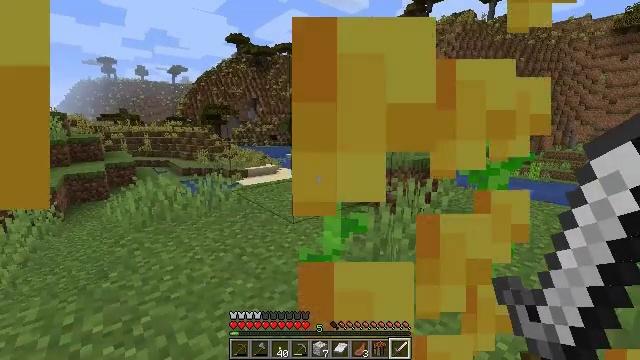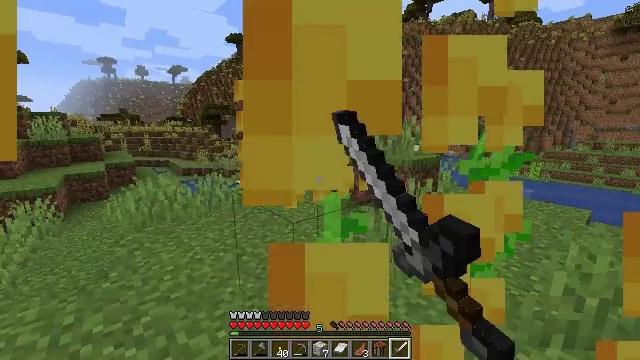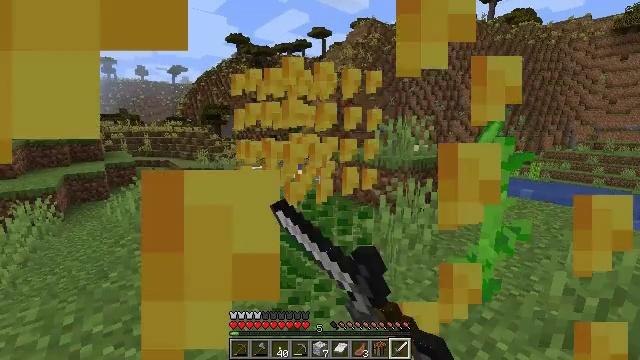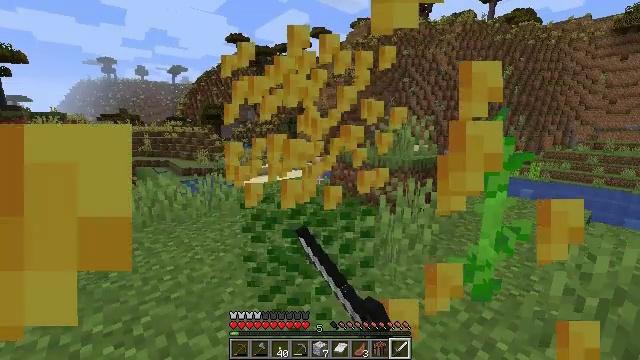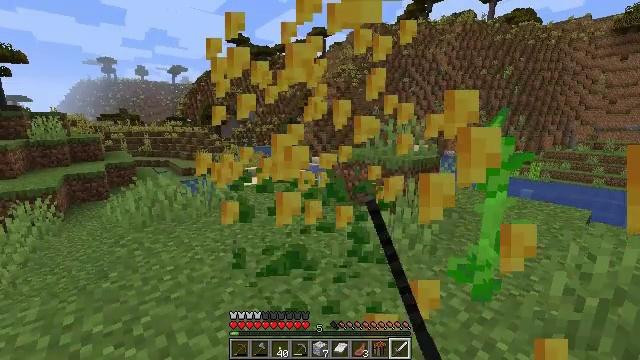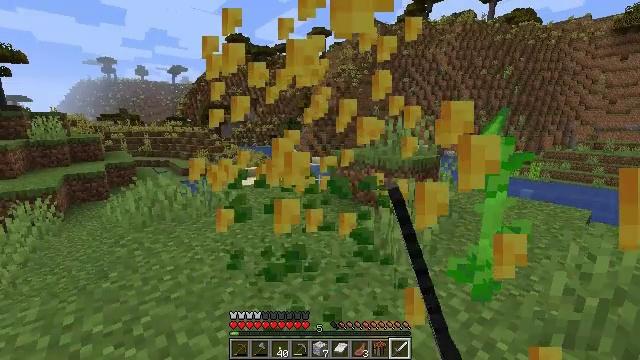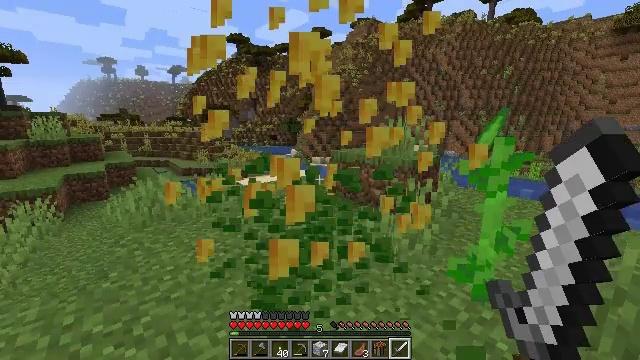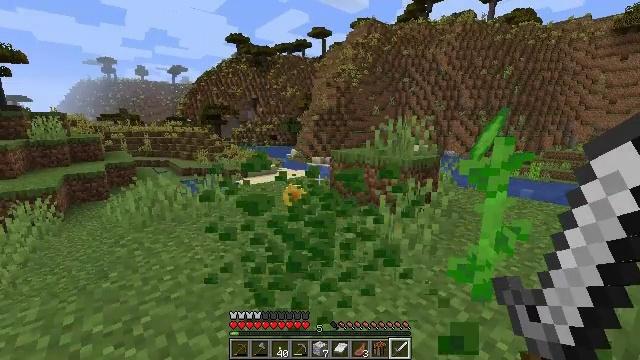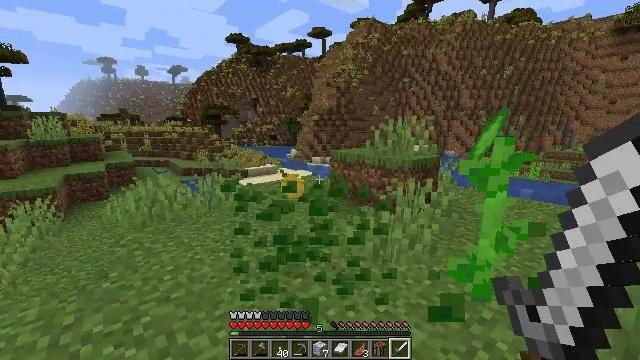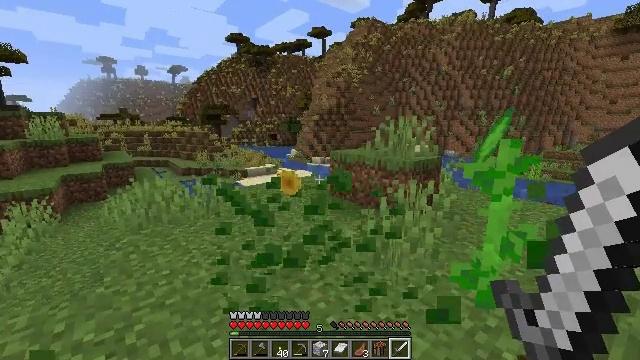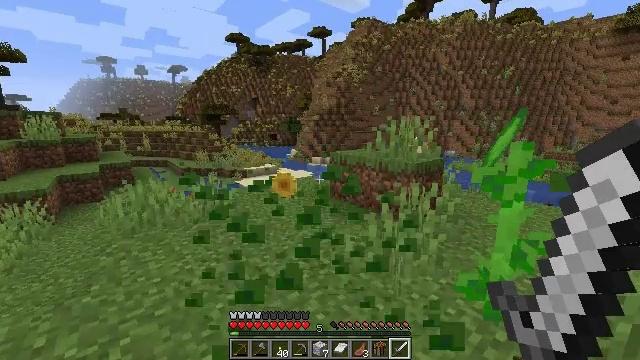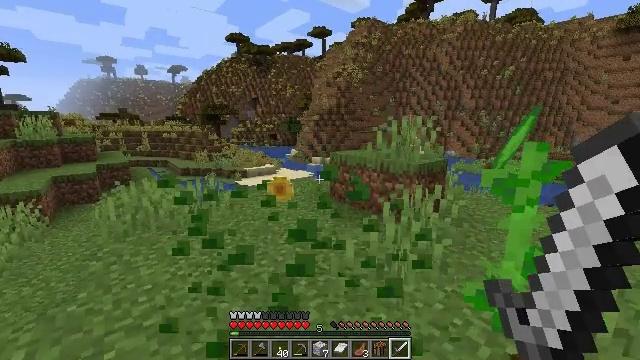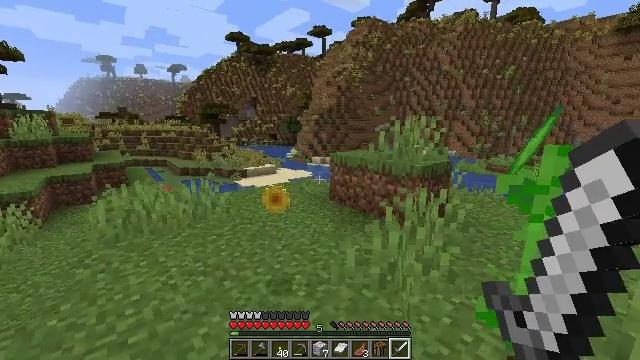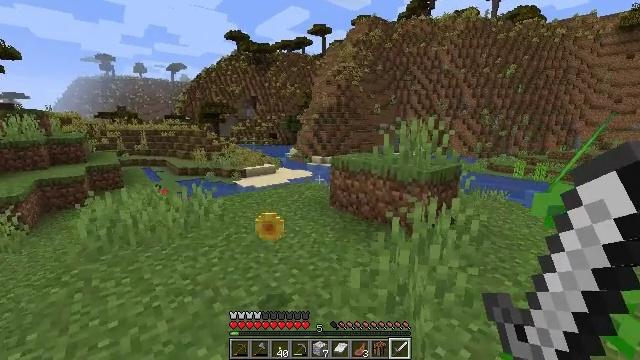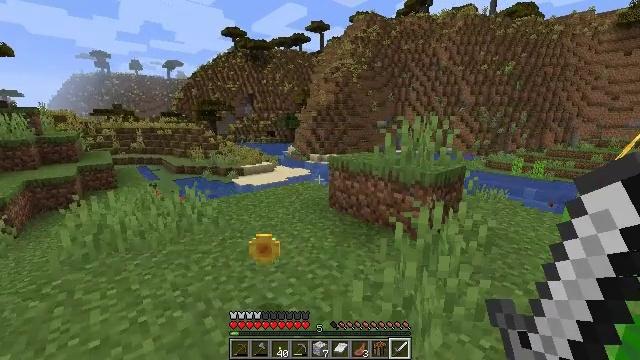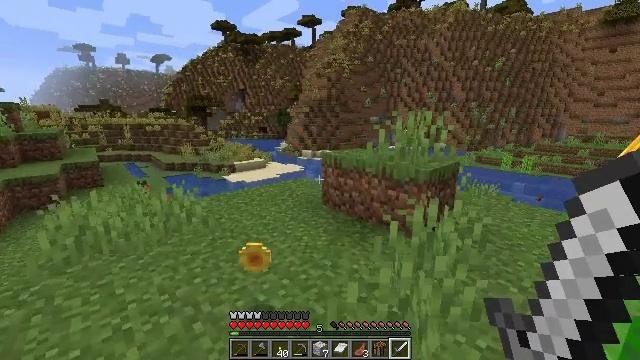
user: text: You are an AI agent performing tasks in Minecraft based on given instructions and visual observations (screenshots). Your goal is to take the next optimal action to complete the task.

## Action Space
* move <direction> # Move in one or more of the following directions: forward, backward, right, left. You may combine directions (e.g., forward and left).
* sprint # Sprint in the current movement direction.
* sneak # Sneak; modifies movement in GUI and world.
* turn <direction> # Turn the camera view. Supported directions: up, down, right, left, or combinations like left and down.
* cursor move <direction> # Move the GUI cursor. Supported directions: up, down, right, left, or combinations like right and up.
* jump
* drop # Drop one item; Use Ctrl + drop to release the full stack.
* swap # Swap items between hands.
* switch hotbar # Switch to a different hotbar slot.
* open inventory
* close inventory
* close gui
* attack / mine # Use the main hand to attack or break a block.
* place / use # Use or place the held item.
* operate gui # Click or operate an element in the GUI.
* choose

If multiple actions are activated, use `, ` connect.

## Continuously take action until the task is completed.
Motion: motion action
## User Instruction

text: Retrieve sunflower in your inventory.
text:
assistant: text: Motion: attack / mine
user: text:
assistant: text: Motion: attack / mine
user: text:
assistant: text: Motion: no_op
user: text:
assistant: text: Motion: no_op
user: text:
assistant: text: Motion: no_op
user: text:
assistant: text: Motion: no_op
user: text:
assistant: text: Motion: no_op
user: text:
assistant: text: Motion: no_op
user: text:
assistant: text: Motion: move forward
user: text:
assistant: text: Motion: move forward
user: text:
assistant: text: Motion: move forward
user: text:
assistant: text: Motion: move forward
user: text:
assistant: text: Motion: move forward
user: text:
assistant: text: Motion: move forward
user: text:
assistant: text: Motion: turn right
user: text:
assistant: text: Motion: no_op
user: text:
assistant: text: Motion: turn right
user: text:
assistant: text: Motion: no_op
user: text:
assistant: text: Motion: no_op
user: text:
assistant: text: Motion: move forward
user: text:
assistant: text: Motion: move forward
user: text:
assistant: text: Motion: move forward
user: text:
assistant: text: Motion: move forward
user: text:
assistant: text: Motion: move forward
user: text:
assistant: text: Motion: move forward
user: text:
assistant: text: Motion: move forward
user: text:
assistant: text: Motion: move forward
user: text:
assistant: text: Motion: move forward, turn right
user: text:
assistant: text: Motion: turn right
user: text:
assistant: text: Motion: turn right